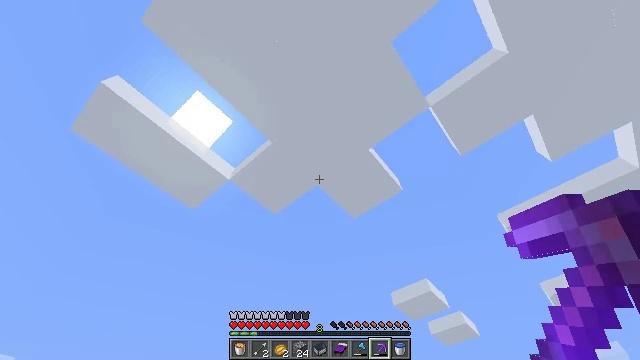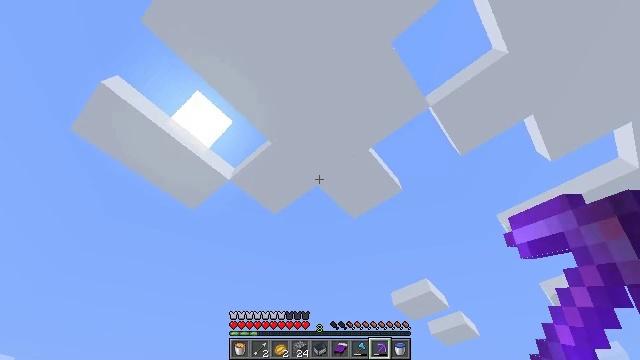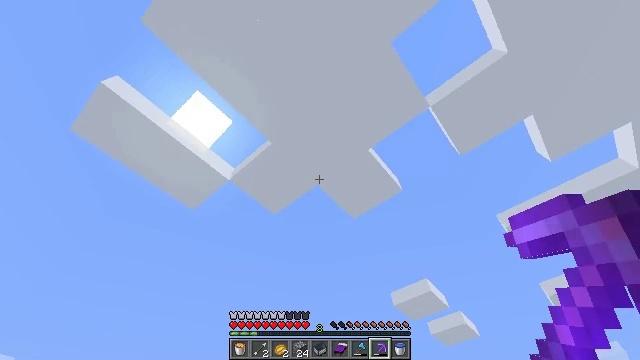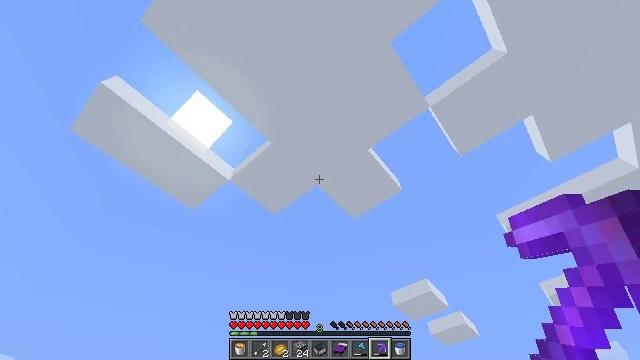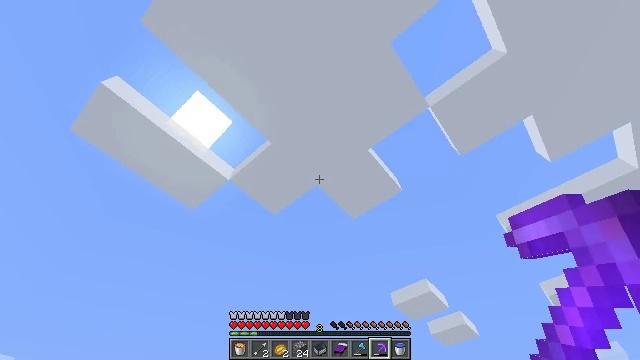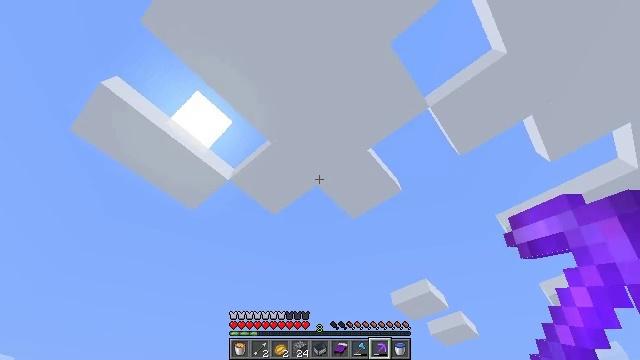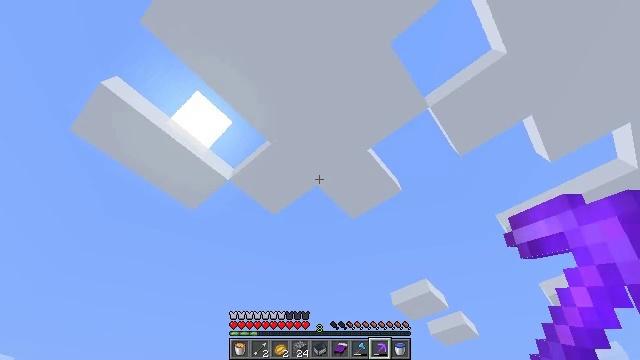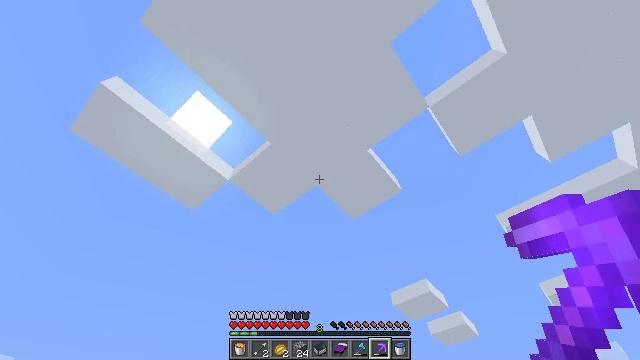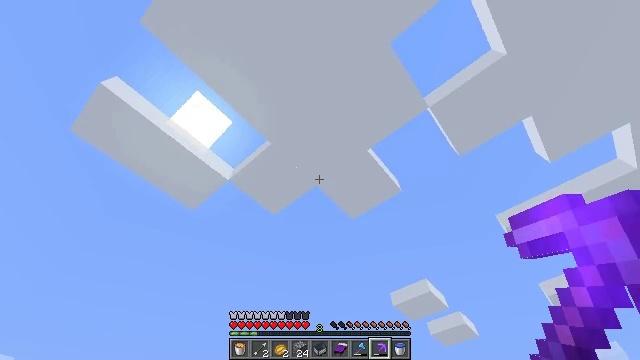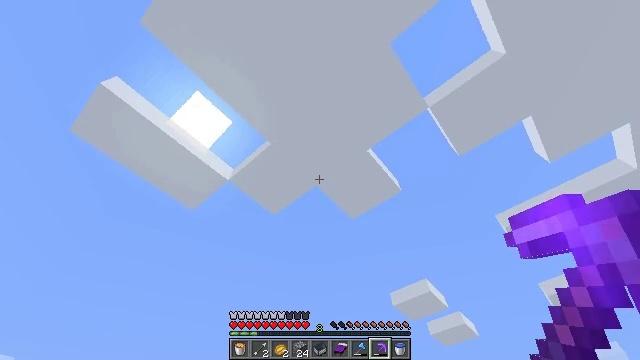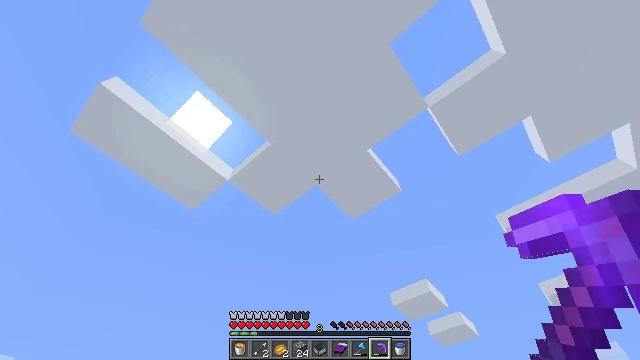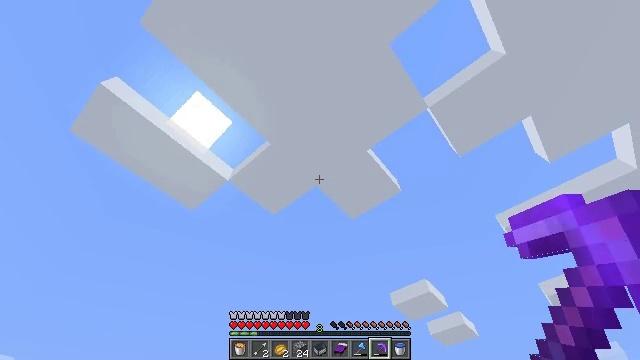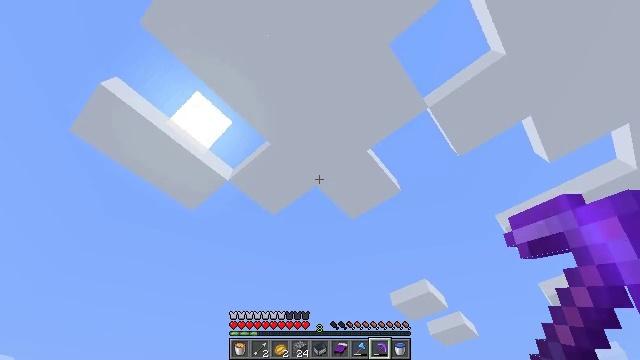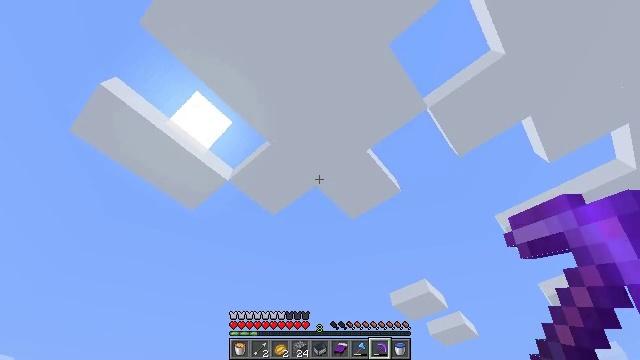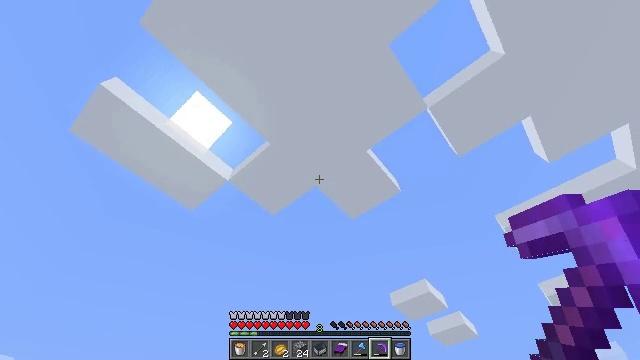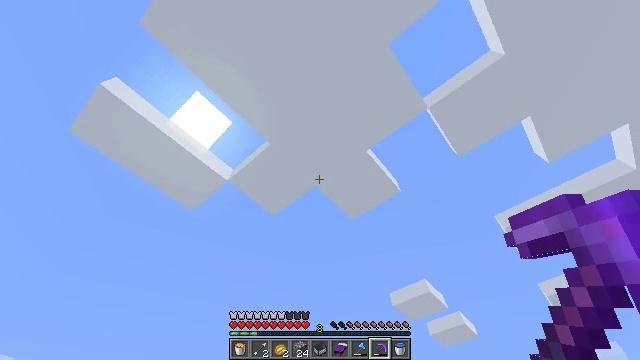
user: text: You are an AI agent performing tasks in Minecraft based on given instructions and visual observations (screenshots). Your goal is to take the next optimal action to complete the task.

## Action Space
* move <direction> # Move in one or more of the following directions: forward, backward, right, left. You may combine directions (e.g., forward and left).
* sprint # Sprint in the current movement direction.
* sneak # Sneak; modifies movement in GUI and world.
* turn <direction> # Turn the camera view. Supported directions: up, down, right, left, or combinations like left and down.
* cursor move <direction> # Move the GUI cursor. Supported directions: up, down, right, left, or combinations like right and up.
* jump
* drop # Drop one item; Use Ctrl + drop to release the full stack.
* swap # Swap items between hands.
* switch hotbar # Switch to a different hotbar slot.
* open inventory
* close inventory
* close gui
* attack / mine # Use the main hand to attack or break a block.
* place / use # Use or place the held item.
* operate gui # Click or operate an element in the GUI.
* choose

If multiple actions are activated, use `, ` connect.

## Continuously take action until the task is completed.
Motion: motion action
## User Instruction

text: Digging the cobblestone underground.
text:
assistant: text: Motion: no_op
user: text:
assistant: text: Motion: no_op
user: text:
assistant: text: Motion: no_op
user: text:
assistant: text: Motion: no_op
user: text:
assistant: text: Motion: no_op
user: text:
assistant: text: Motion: no_op
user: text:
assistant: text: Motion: no_op
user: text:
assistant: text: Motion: no_op
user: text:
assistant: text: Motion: no_op
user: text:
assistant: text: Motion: no_op
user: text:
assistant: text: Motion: no_op
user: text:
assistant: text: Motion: no_op
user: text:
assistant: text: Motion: no_op
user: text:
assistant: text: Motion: no_op
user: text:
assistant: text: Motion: no_op
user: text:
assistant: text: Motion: no_op
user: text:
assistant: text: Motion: no_op
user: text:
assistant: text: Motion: no_op
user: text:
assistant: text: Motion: no_op
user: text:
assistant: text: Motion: no_op
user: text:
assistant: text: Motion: no_op
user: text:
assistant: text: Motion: no_op
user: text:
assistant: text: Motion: no_op
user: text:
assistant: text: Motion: no_op
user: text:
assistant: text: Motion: no_op
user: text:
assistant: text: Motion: no_op
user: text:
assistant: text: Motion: no_op
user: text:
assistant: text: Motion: no_op
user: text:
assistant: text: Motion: no_op
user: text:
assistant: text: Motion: no_op